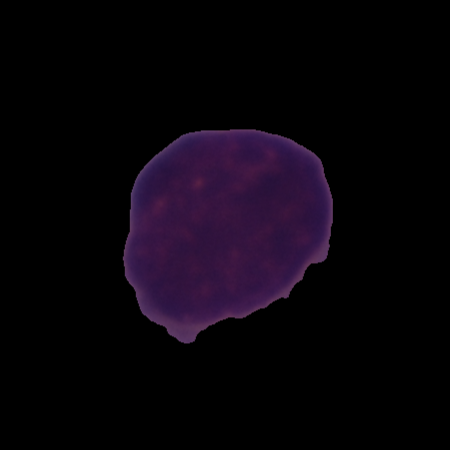
Label: healthy